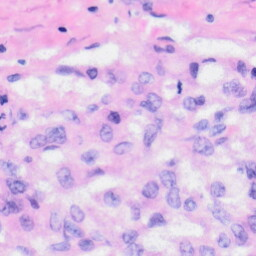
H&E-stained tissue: Liver